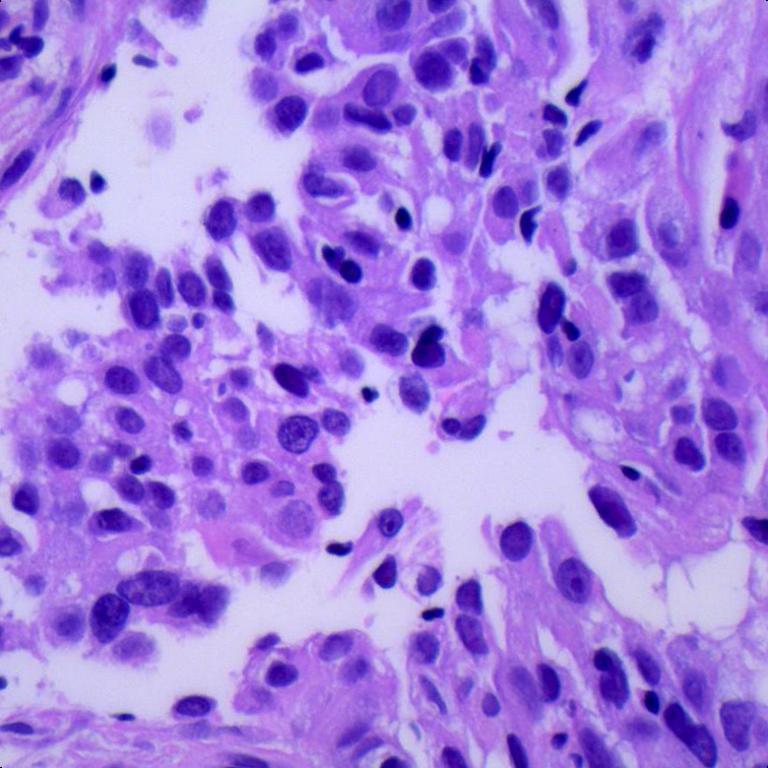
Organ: lung
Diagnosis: adenocarcinomas